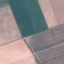
Land use / land cover class: AnnualCrop